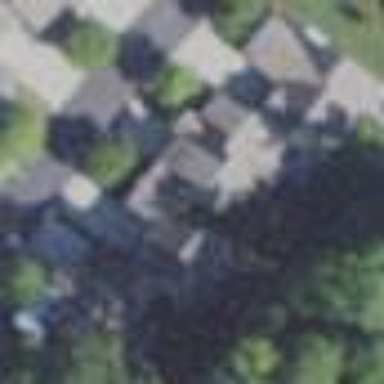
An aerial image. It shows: Terrace building.